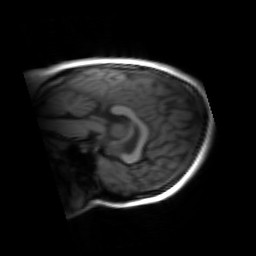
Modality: inplaneT1
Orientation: sagittal
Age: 22
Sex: female
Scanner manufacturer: siemens
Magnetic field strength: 3 T
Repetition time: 1.2 s
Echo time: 0.00251 s